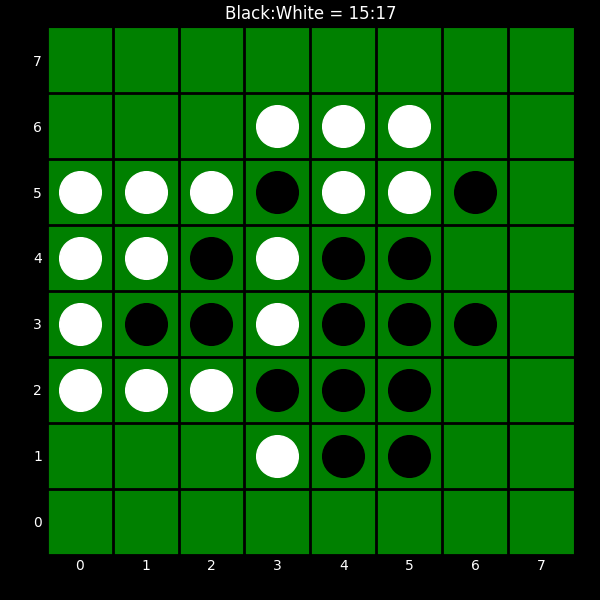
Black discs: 15
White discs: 17